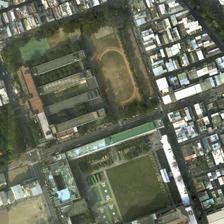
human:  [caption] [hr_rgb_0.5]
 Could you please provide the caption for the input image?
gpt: you can see the buildings are neatly arranged here, and the middle of the rectangular area there are football fields, basketball courts and other sports venues .

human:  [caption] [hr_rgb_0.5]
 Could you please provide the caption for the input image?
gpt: many buildings and some green trees are around a playground and a square meadow .

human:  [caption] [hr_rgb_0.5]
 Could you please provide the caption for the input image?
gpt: a playground and a square meadow are surround by some green plants and many buildings .

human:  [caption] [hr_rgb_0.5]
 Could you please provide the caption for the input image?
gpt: a playground and a square meadows with basketball fields are surrounded by many buildings .

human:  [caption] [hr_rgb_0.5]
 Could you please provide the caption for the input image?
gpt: a playground and a square meadow are surround by some green plants and many buildings .